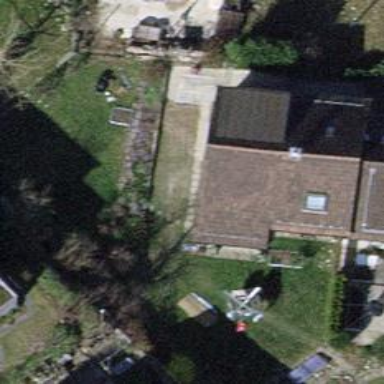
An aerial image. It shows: Semi-detached house.